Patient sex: M
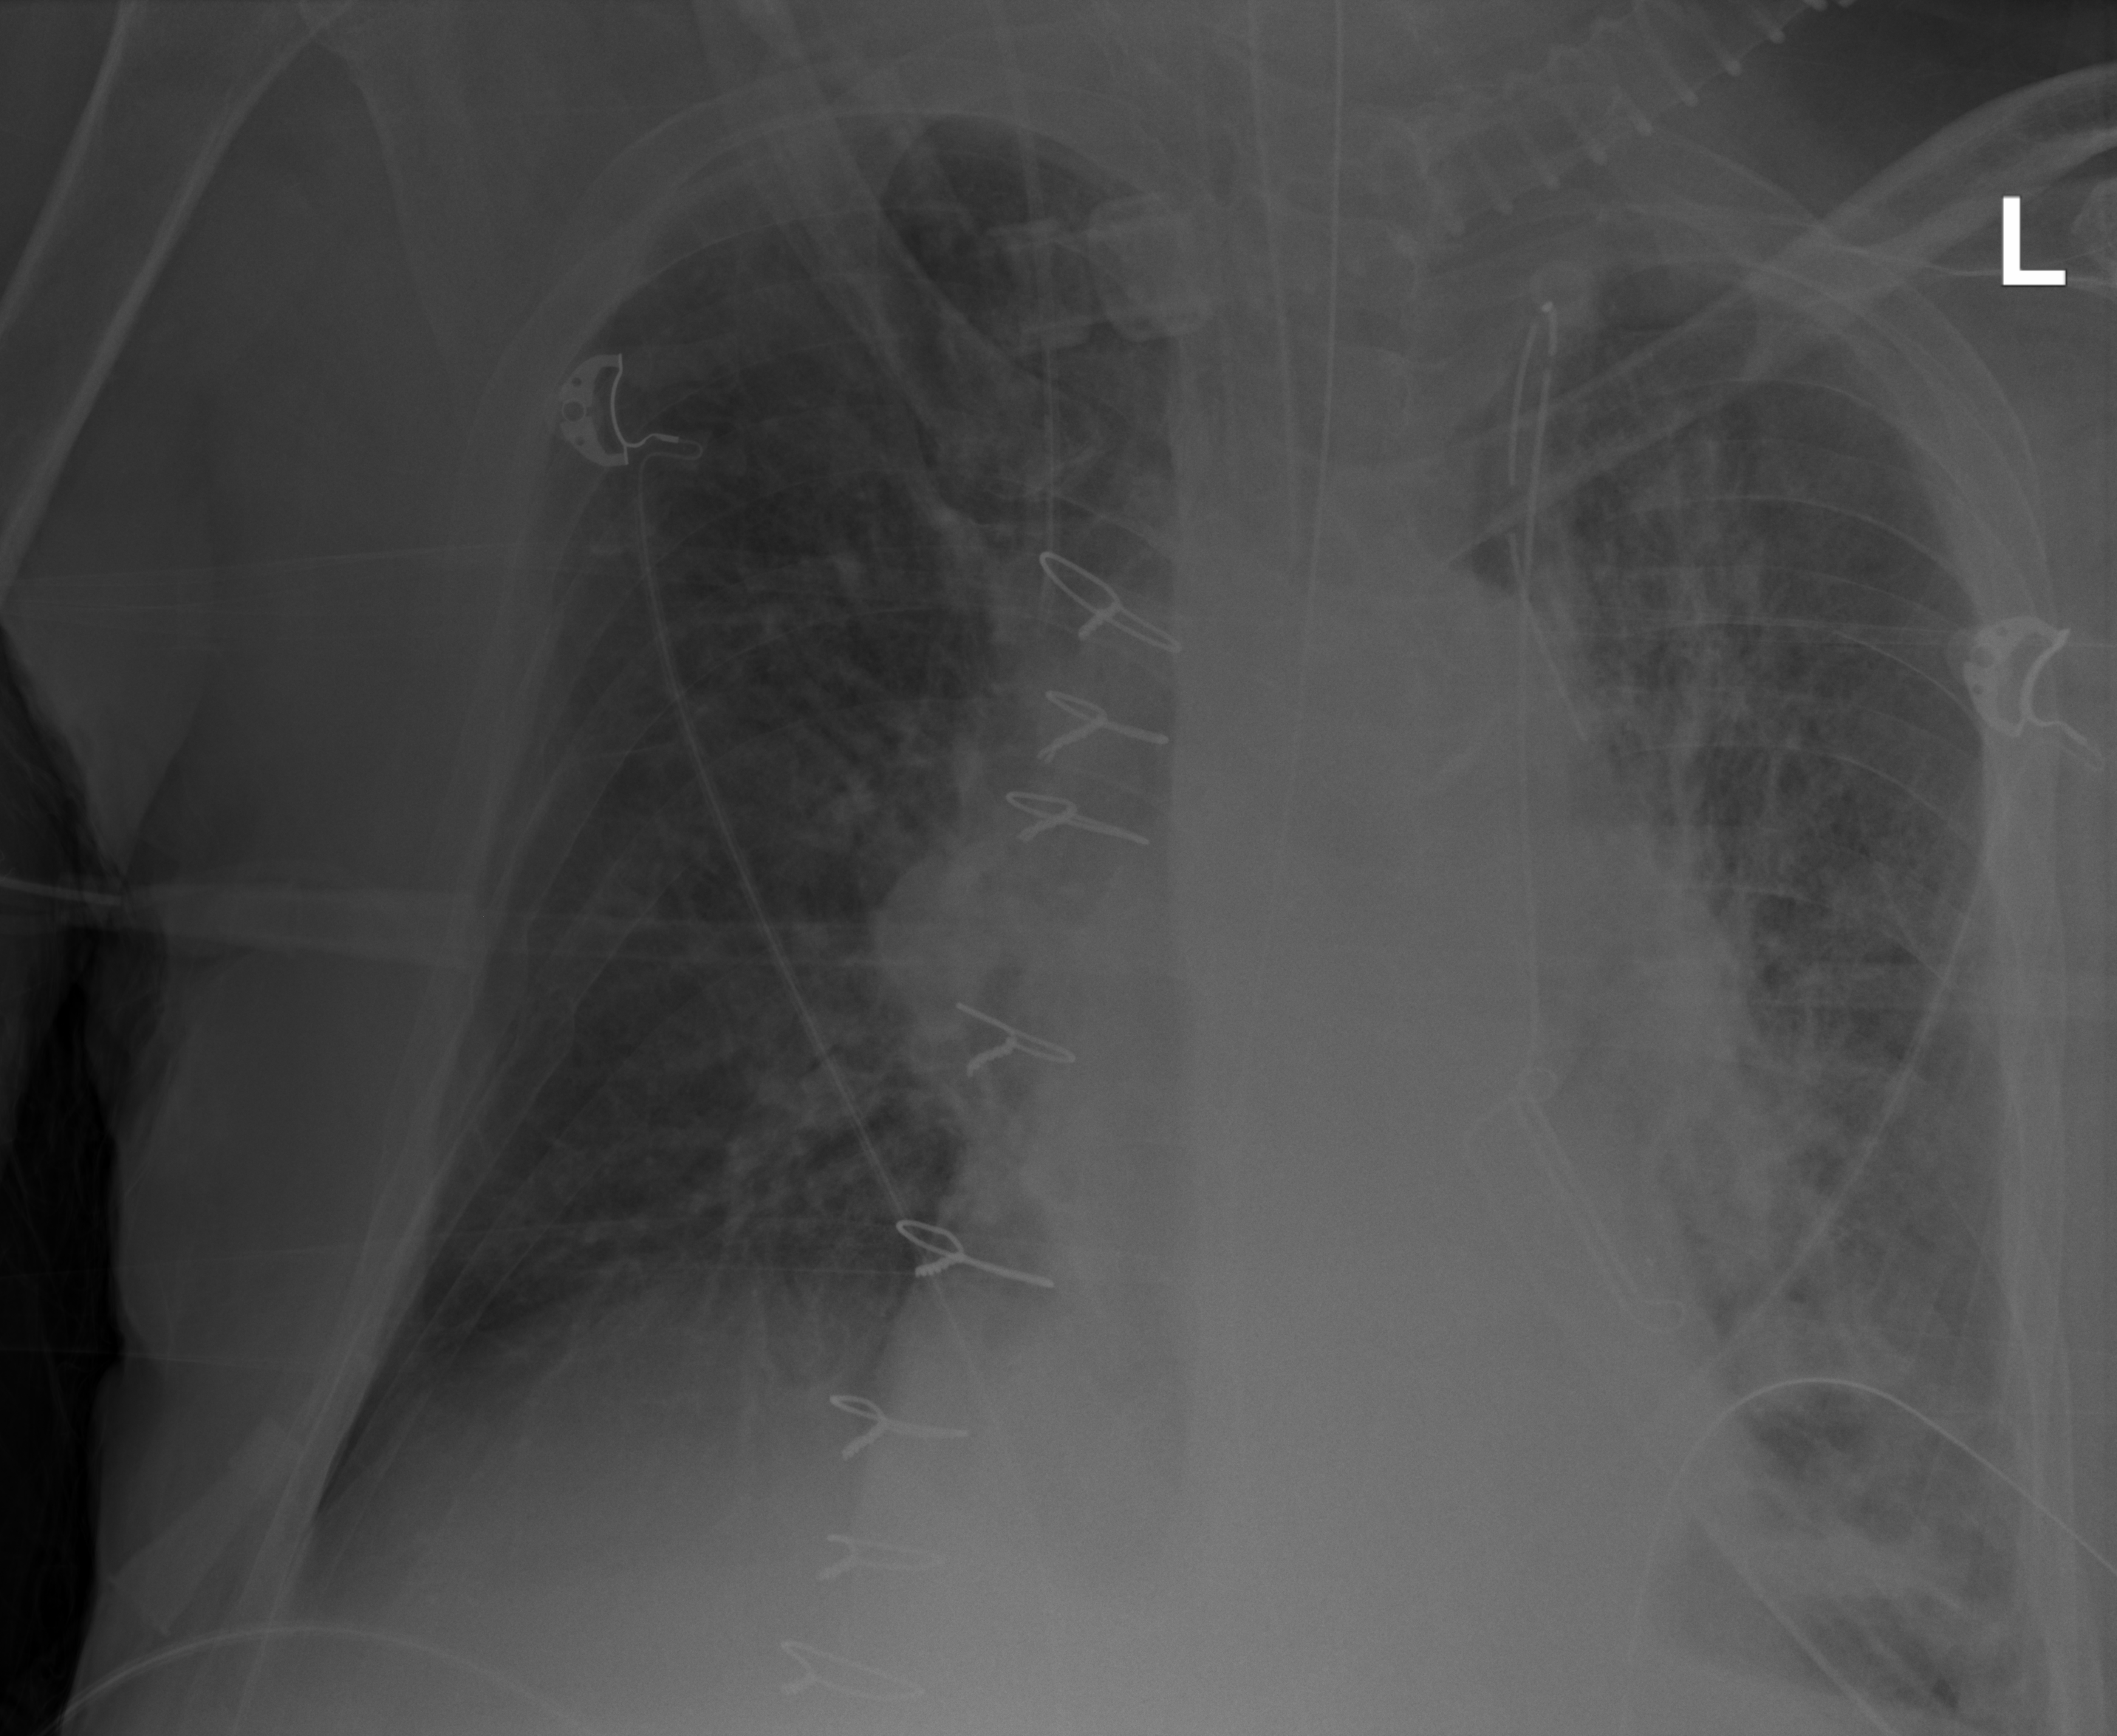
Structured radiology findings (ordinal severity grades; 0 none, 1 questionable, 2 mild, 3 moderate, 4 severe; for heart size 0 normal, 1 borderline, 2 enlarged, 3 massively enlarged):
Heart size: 1
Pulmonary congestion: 2
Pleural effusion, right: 2
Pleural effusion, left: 2
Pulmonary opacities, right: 2
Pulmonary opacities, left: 3
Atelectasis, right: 2
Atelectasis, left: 3